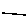
Label: line